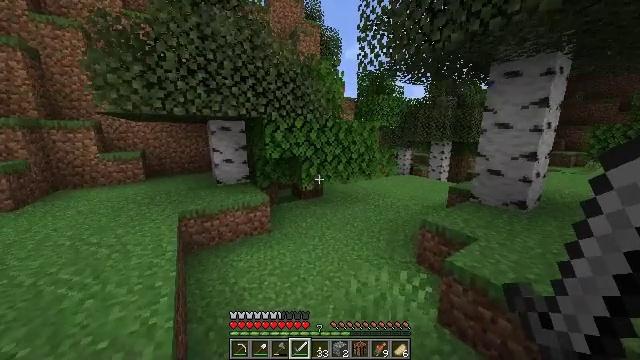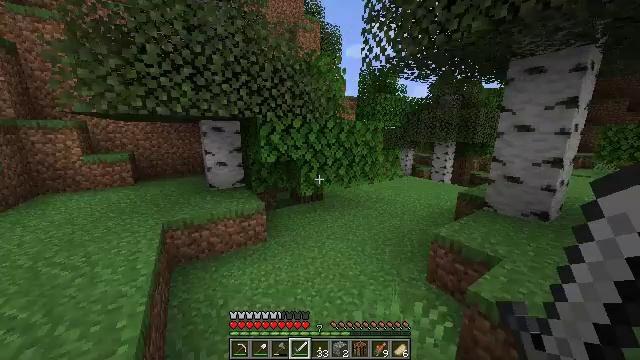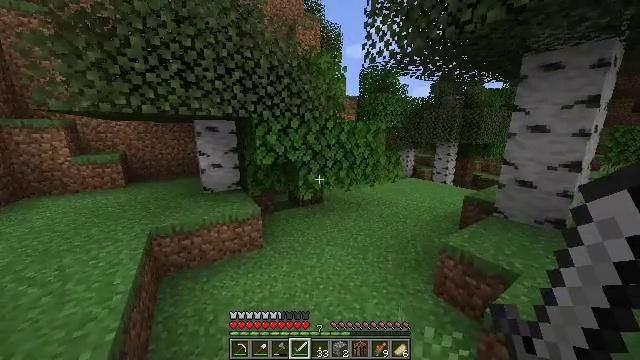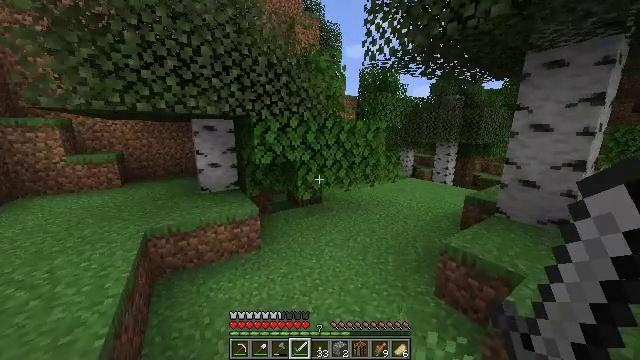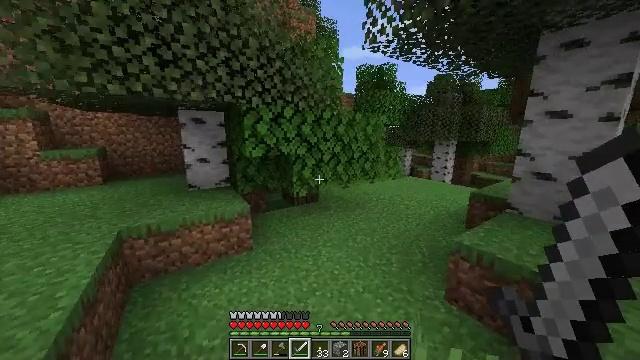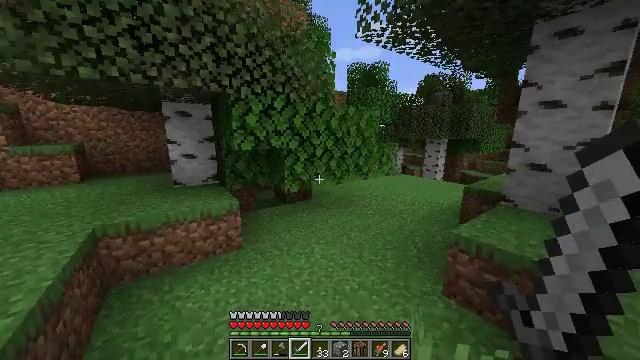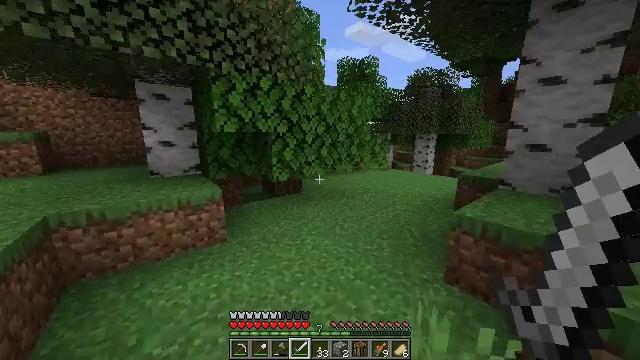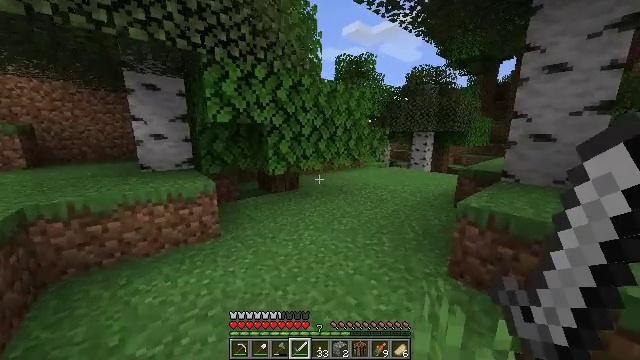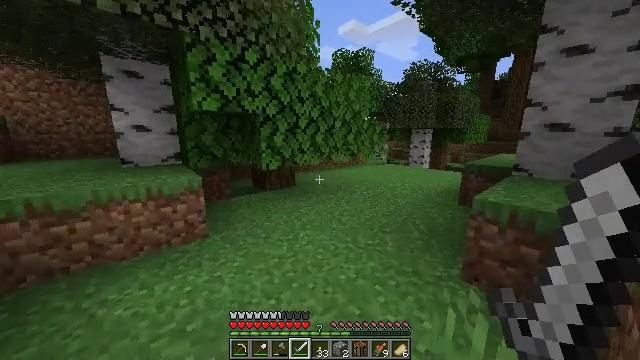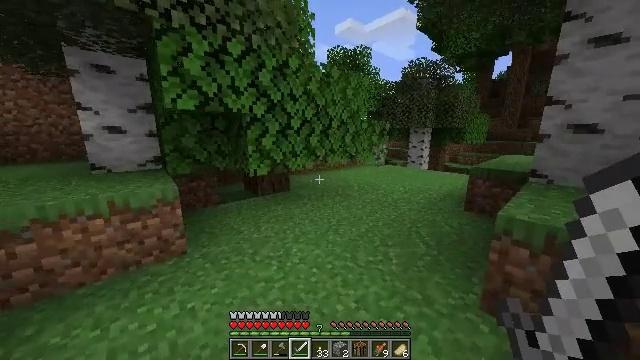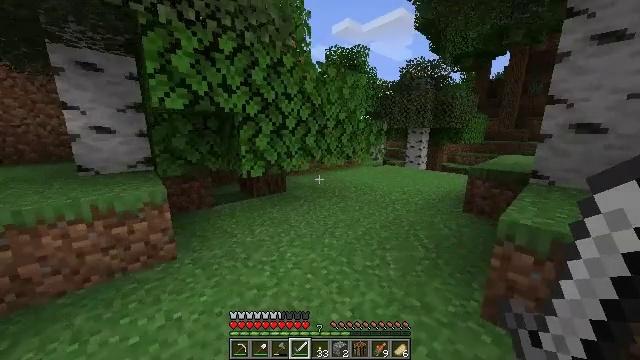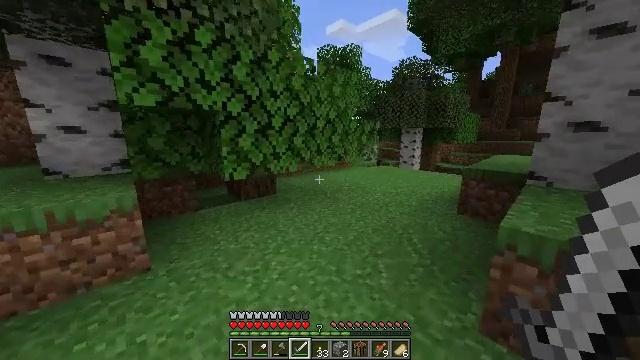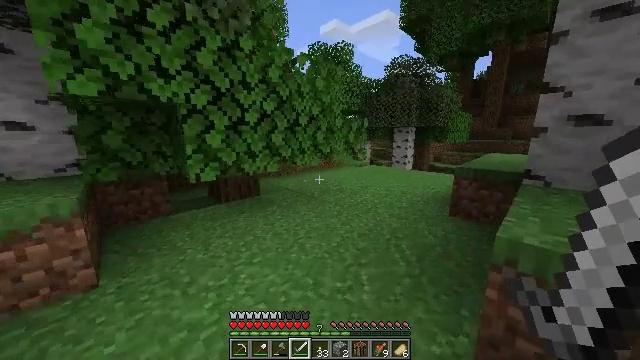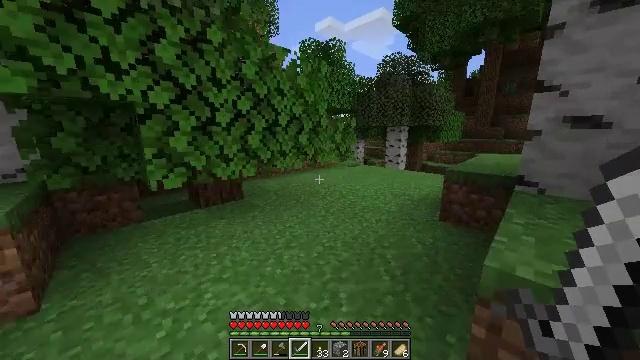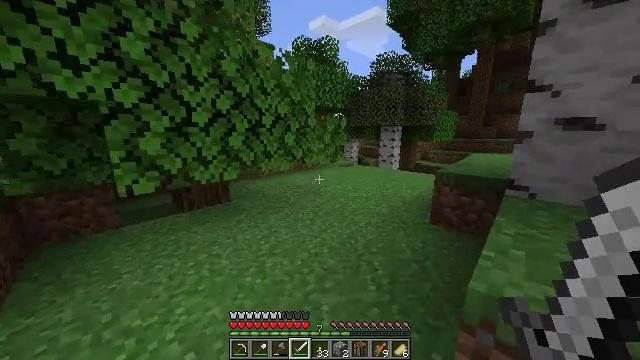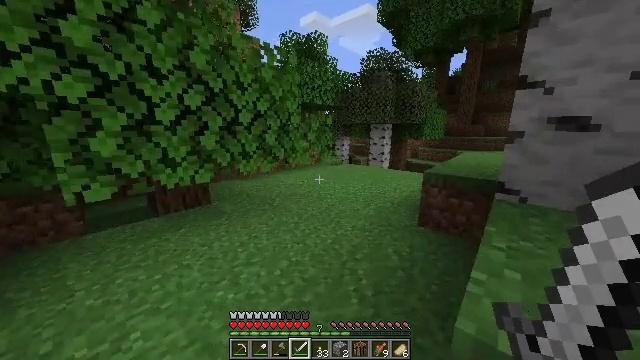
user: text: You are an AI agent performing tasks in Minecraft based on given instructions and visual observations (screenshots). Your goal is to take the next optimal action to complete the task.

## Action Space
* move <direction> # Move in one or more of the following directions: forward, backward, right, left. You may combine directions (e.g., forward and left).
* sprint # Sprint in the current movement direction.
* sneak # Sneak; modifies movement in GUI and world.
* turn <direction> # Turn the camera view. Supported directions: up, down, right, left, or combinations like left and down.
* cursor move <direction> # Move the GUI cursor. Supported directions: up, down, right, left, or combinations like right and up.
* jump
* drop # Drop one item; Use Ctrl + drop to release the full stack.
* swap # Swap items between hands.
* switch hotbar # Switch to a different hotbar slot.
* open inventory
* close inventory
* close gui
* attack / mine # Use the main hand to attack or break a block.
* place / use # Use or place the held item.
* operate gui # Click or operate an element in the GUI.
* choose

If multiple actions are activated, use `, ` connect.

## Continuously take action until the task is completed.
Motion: motion action
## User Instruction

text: Kill aquatic mobs.
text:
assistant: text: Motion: move forward, sprint
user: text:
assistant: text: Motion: move forward, sprint
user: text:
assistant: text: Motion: move forward, sprint
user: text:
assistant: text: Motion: move forward, sprint
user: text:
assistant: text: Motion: move forward, sprint, turn right
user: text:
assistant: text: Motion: move forward, sprint, turn right
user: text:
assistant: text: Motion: move forward, sprint
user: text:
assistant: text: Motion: move forward, sprint
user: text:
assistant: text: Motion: move forward and move right, sprint
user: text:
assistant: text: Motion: move forward and move right, sprint
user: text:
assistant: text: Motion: move forward and move right, sprint, turn right
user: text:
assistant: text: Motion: move forward and move right, sprint, turn right
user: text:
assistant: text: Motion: move forward and move right, sprint, turn right
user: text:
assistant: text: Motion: move forward and move right, sprint, turn right
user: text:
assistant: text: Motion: move forward, sprint, turn right
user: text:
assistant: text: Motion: move forward, sprint, turn right
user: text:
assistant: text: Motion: move forward, sprint, turn right
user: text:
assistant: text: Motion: move forward, sprint
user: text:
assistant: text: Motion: move forward, sprint
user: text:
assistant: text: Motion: move forward, sprint
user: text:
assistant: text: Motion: move forward, sprint
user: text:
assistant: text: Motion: move forward, sprint
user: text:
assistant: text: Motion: move forward, sprint
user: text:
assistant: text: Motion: move forward, sprint, turn right
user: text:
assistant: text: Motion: move forward, sprint, turn right, jump
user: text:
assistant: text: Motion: move forward, sprint, turn right, jump
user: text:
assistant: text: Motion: move forward, sprint, jump
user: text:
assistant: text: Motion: move forward, sprint, jump
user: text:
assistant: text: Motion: move forward, sprint, jump
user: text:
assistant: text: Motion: move forward, sprint, jump